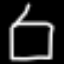
Label: square